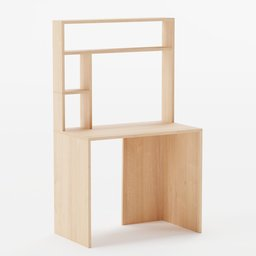
Label: furniture